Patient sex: M
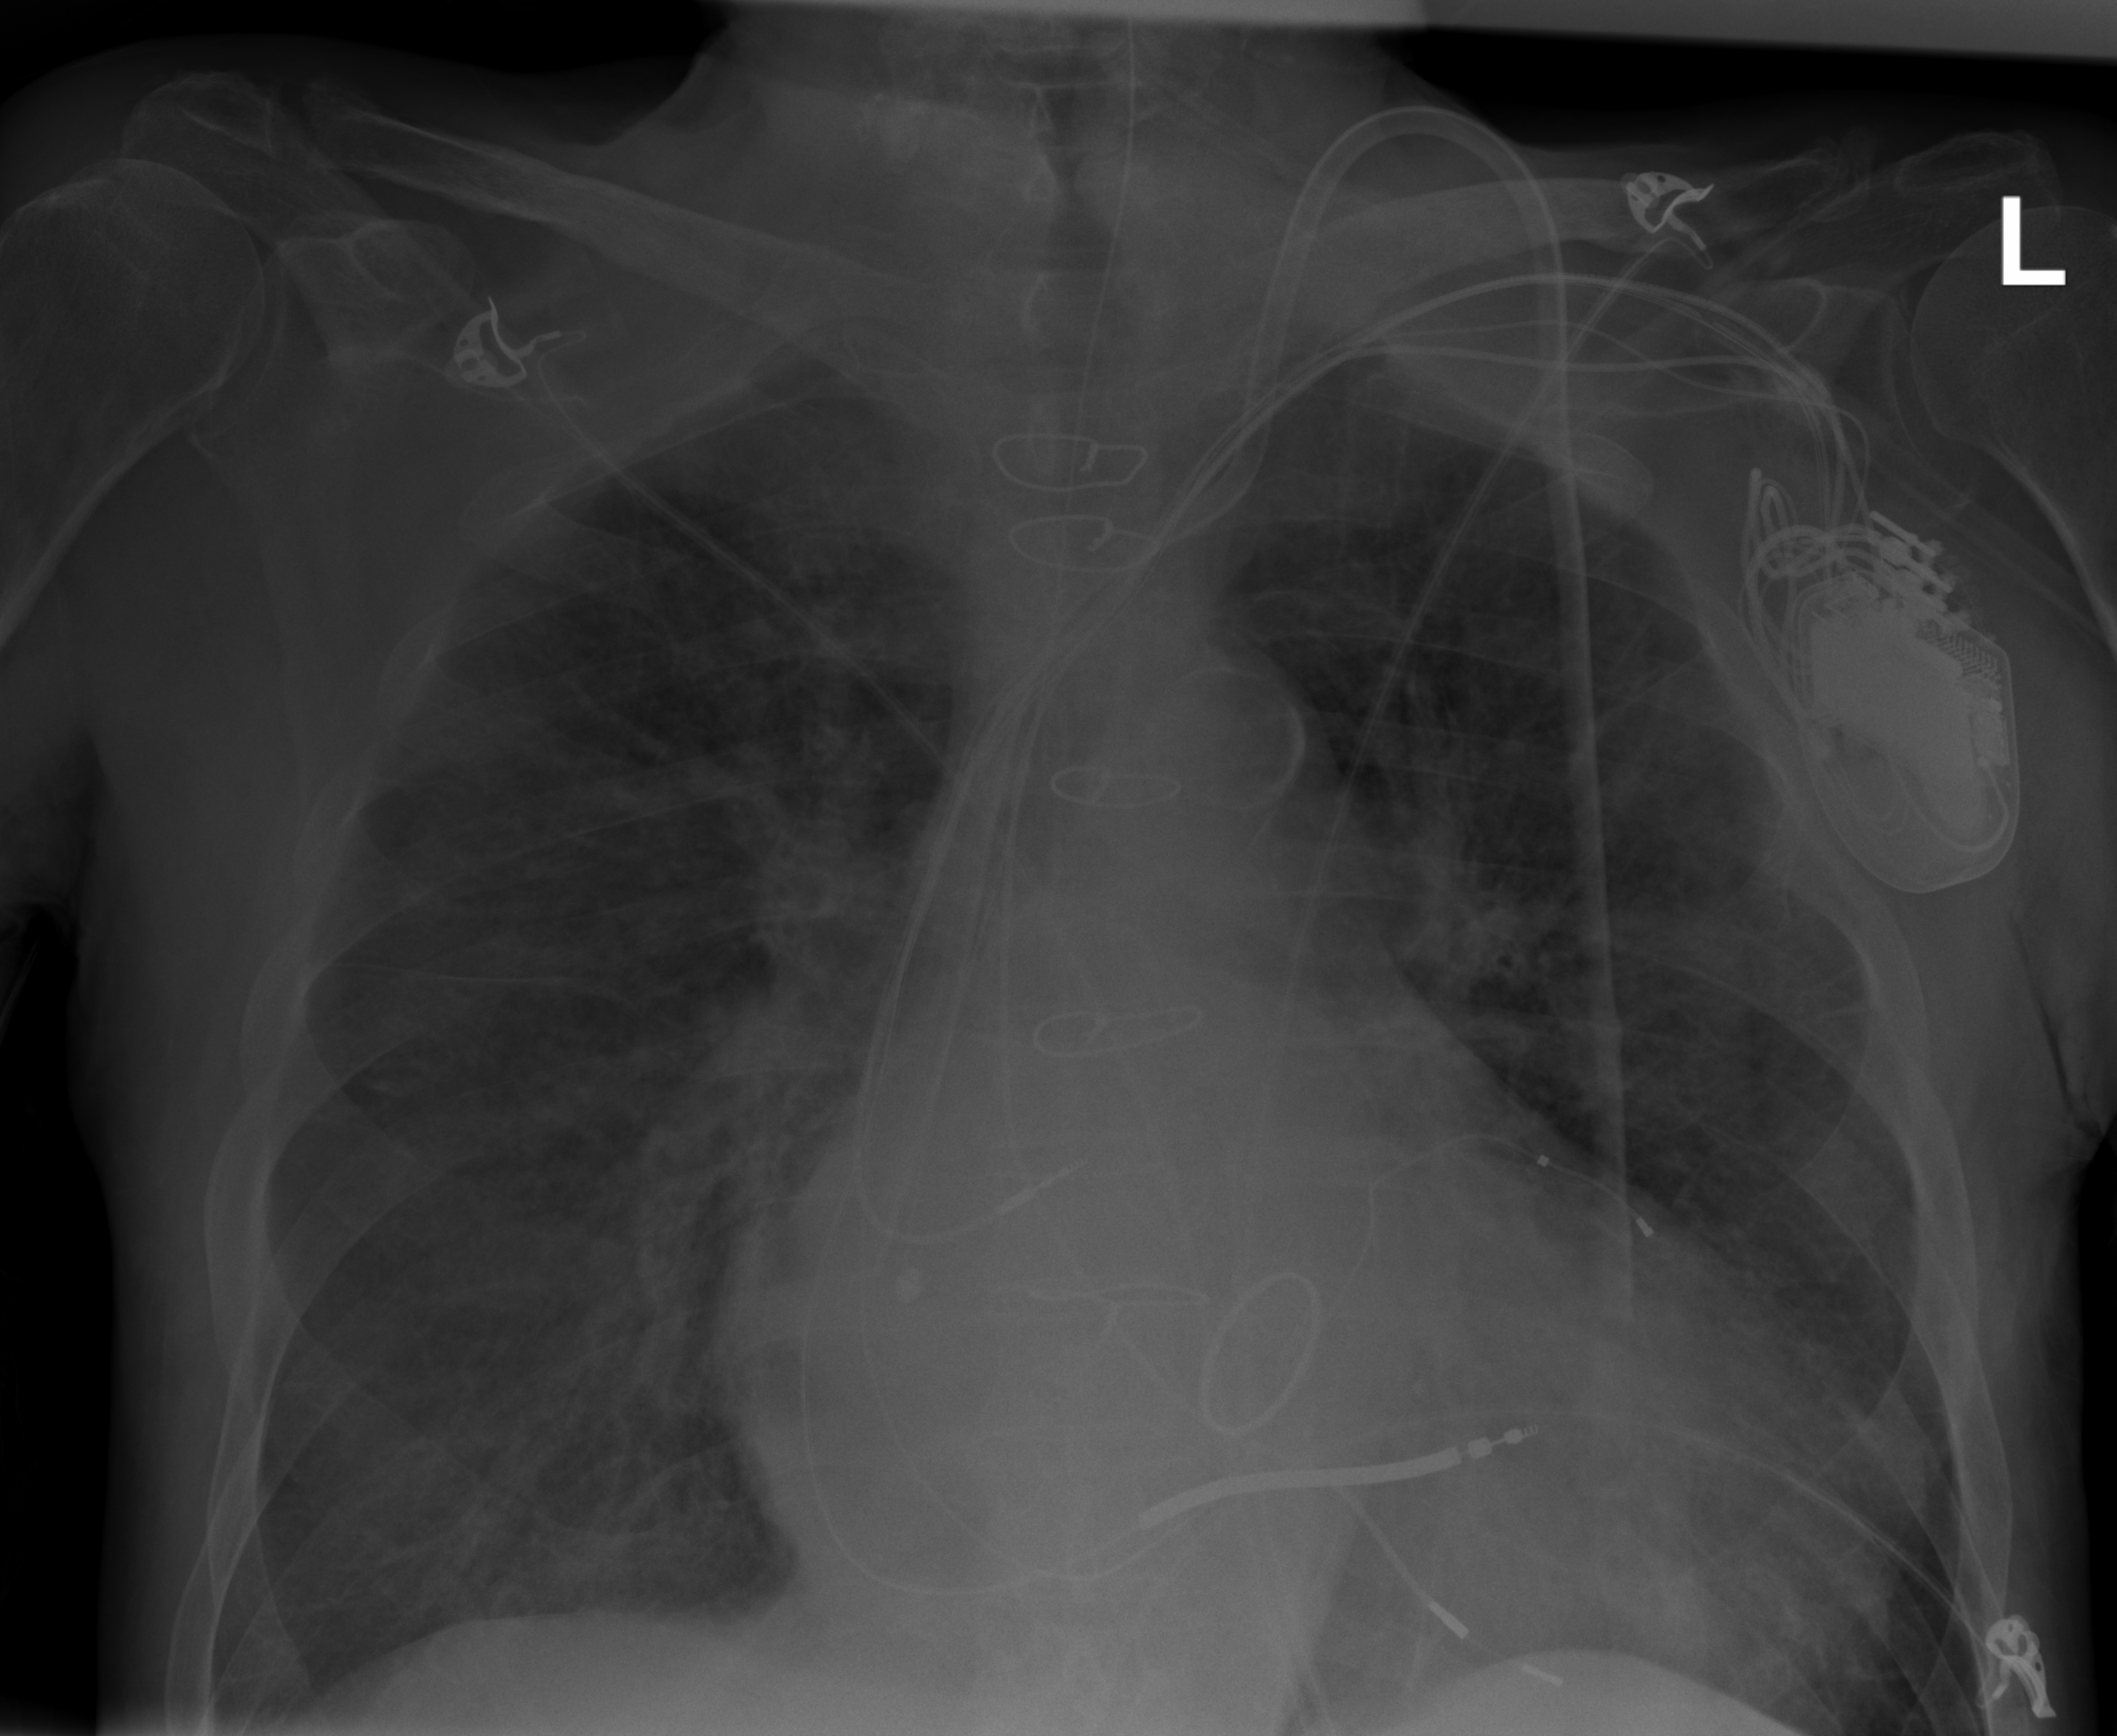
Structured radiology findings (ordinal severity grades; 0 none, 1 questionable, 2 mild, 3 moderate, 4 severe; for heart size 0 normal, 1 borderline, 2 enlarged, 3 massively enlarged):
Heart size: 2
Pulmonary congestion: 0
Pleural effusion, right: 0
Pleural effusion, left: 0
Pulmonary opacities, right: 0
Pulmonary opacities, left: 0
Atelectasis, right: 0
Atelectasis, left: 0